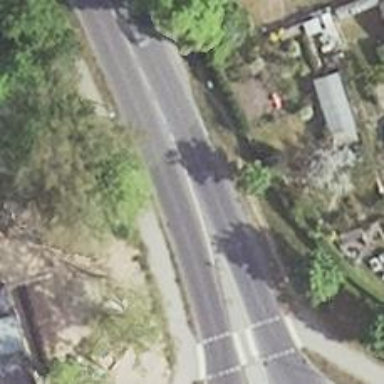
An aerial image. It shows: Secondary road with asphalt surface and lane markings.